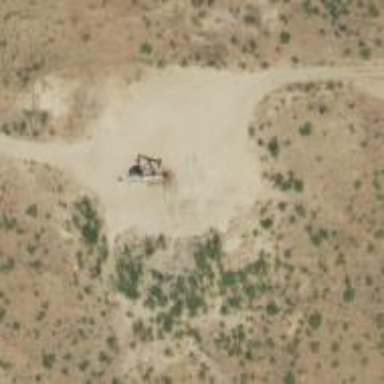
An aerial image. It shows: Petroleum well.